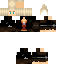
A male human skin with medium skin, wearing brown long hair dressed in a blue hoodie and black pants, featuring a closed mouth.